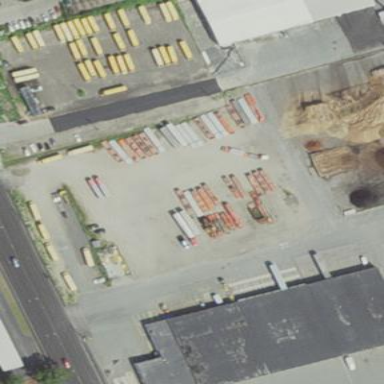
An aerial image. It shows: Industrial area with warehouses.